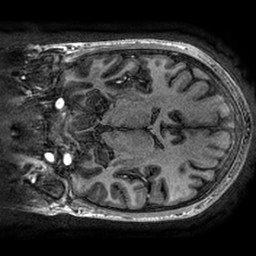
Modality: T1w
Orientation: coronal
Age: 24
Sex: female
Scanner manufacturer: ge
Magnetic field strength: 3 T
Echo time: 0.002736 s